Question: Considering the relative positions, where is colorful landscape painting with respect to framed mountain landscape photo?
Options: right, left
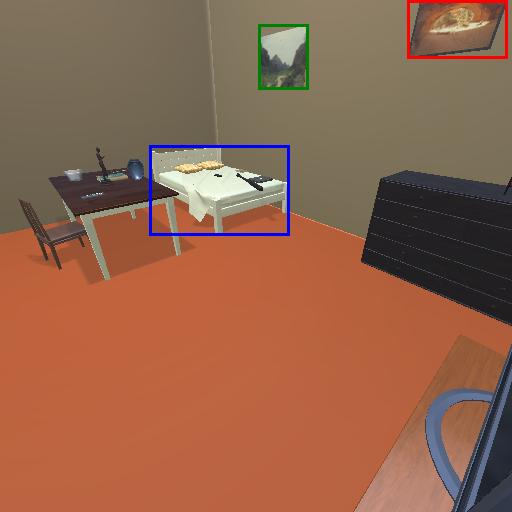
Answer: right